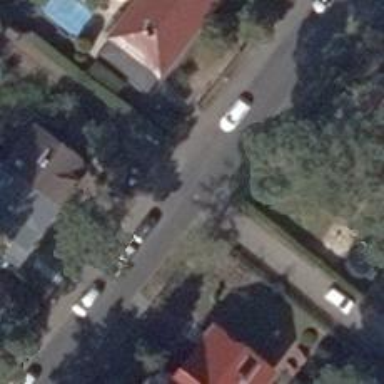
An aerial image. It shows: Residential road with asphalt surface. There is sidewalk on the left side.